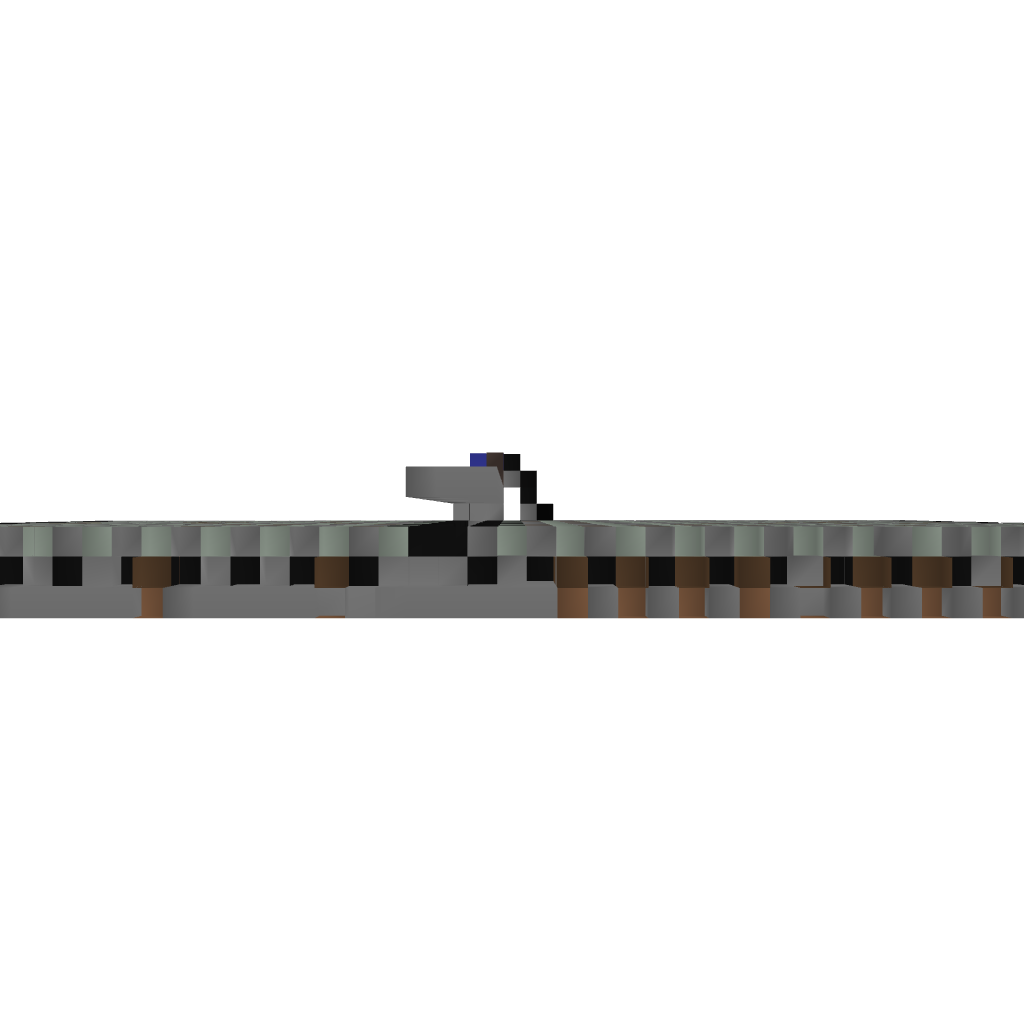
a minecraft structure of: Minecraft Super mario underwater theme song